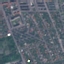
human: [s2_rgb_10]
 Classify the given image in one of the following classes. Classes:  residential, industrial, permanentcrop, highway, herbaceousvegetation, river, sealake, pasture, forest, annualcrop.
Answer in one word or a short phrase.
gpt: Residential